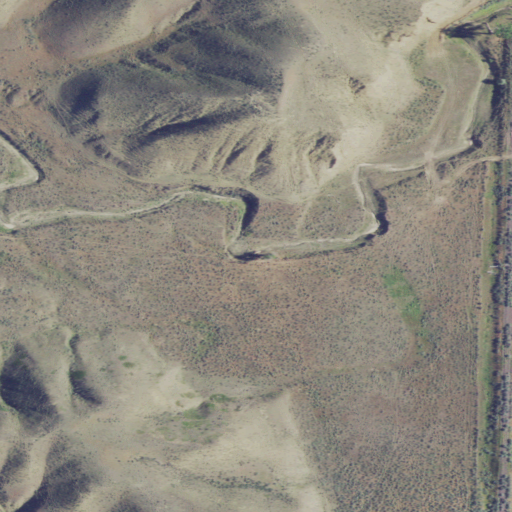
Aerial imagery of valley in Montana named Sixmile Coulee containing grassland and shrub